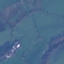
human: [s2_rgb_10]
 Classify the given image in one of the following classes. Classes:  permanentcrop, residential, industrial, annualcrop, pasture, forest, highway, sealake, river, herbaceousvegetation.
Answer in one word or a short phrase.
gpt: Pasture